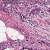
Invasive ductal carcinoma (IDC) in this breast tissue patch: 0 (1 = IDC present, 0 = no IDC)